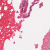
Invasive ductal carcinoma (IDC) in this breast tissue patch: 1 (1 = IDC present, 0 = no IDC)